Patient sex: M
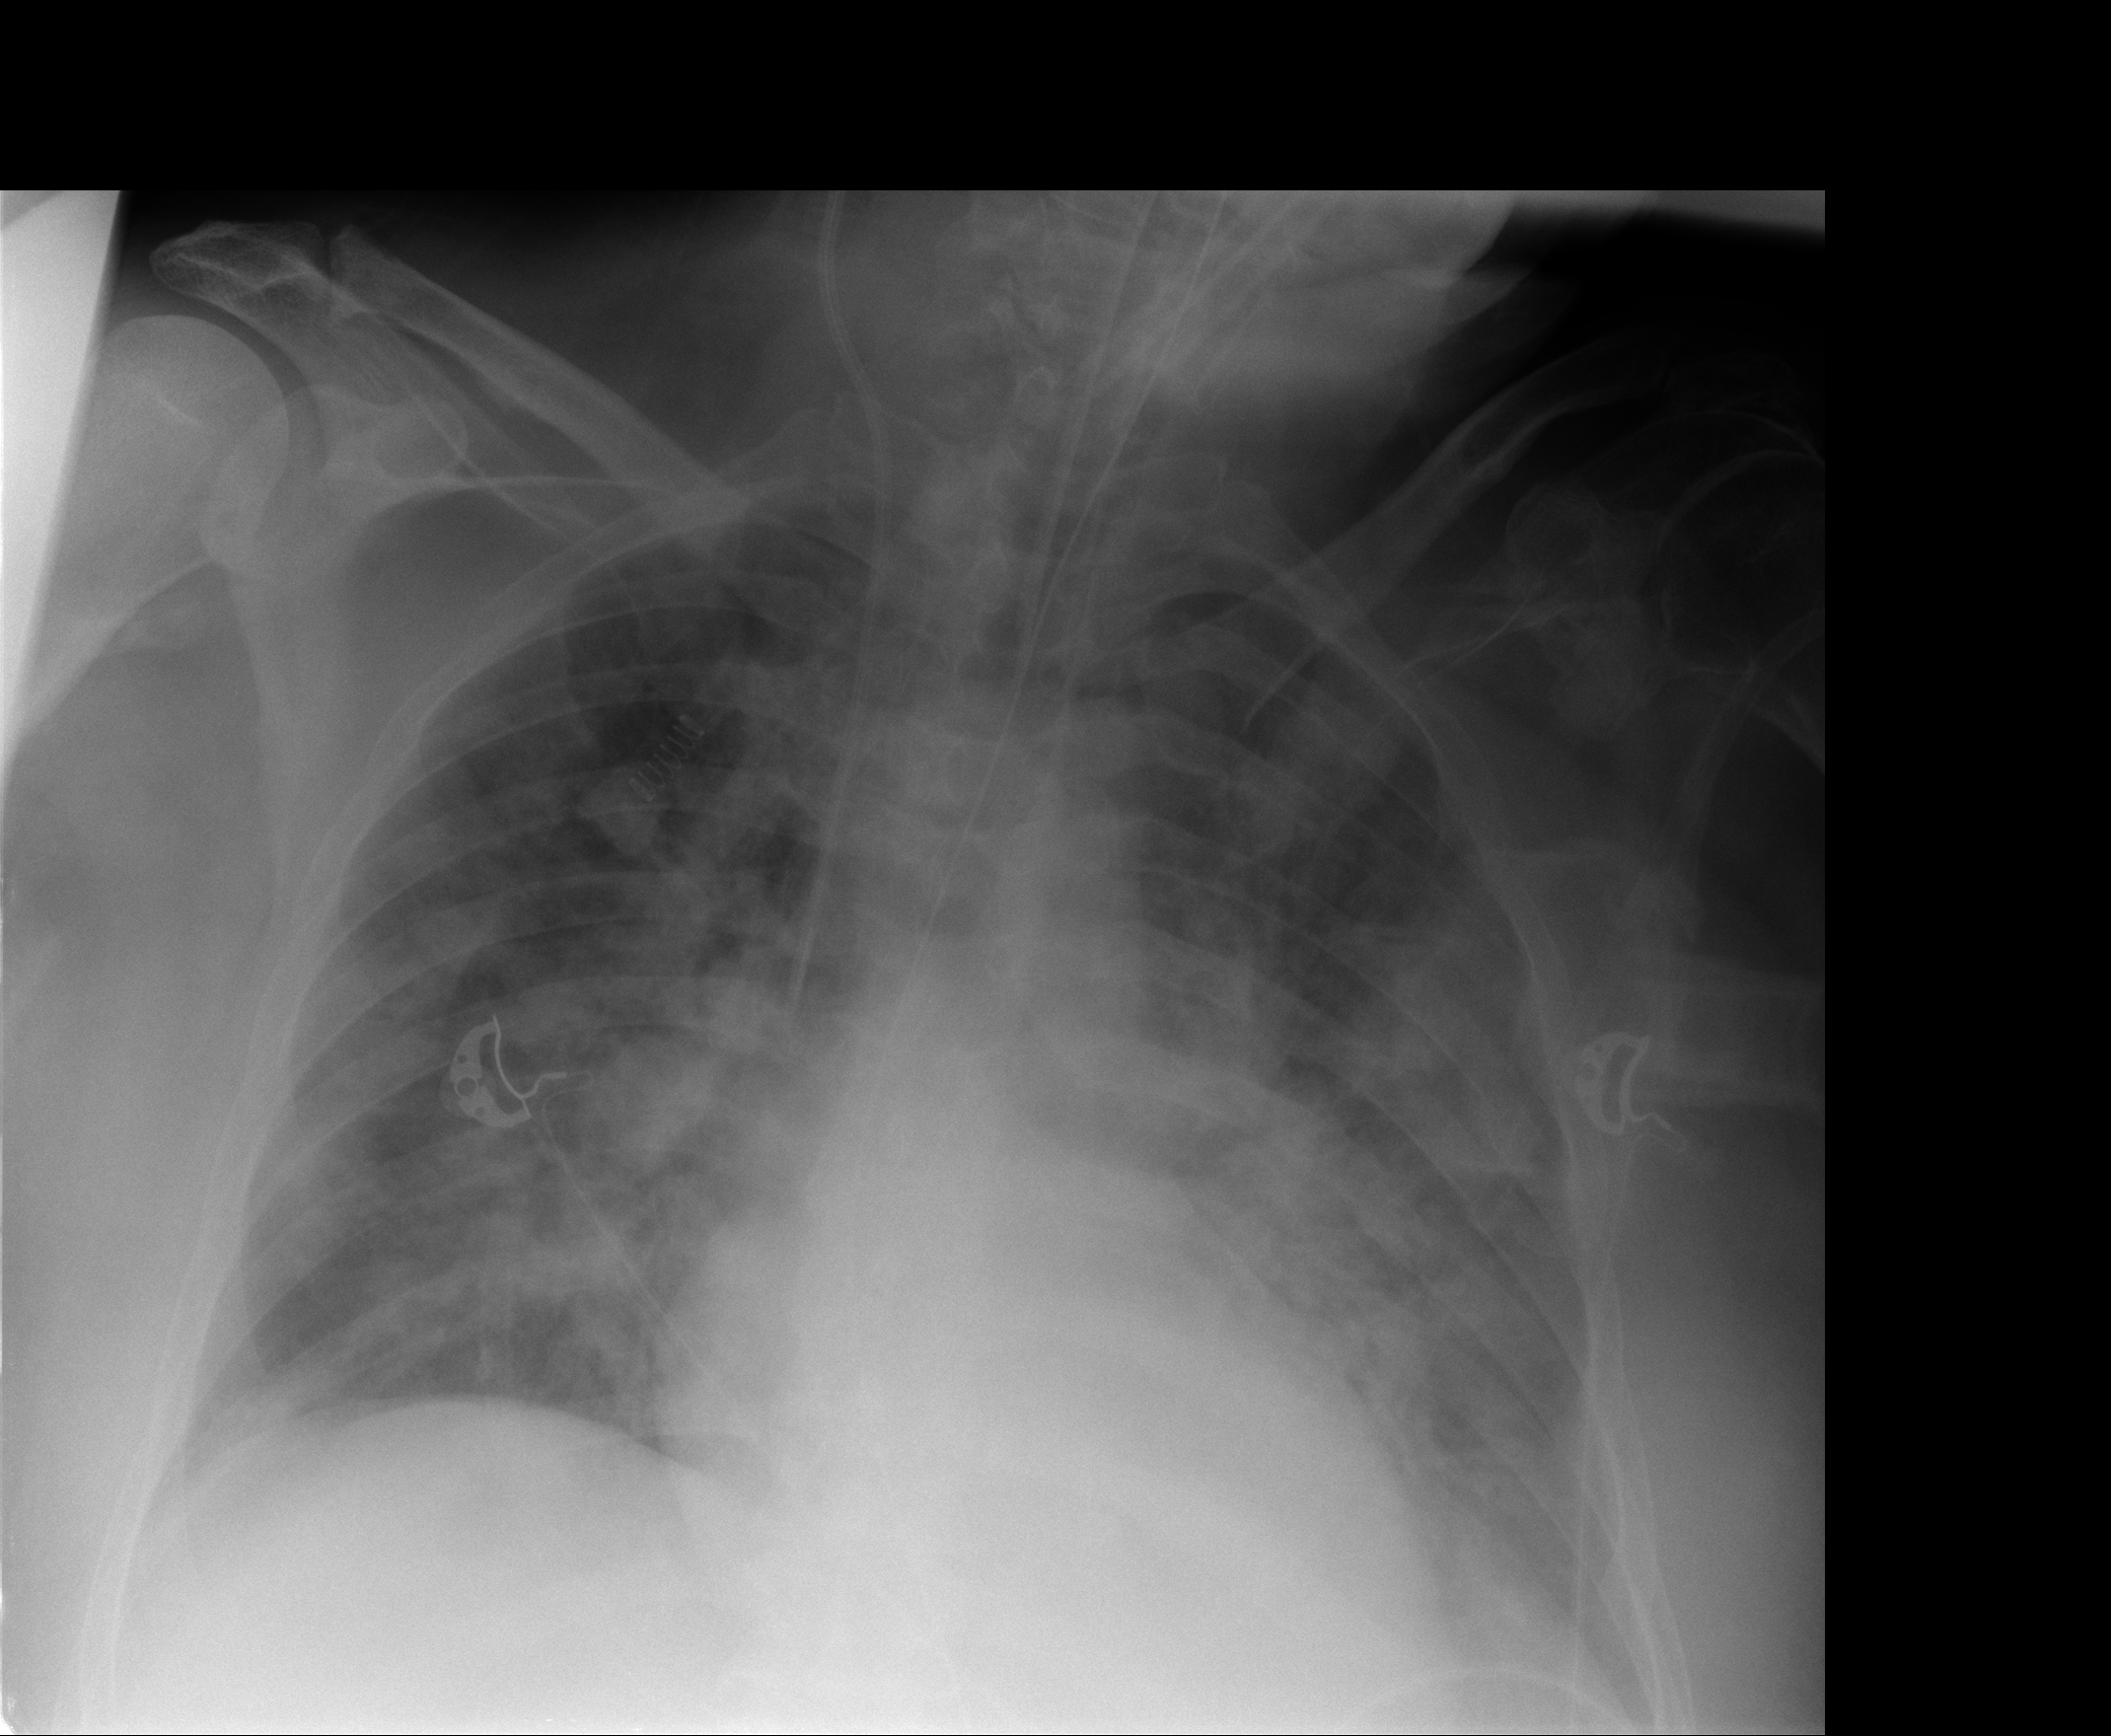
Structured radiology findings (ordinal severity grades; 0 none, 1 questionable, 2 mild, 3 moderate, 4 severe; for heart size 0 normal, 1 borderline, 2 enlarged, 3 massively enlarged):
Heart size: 0
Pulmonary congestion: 0
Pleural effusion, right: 0
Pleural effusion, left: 2
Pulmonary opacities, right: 3
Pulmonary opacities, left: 3
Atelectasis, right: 0
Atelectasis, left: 2